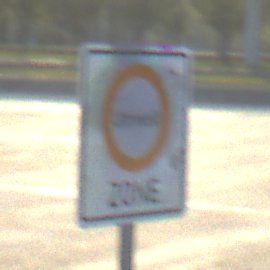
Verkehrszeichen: BeginnUmweltzone
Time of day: SunriseSunset
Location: Outdoor (Urban)
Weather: Clear
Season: NotSpecified
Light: Natural